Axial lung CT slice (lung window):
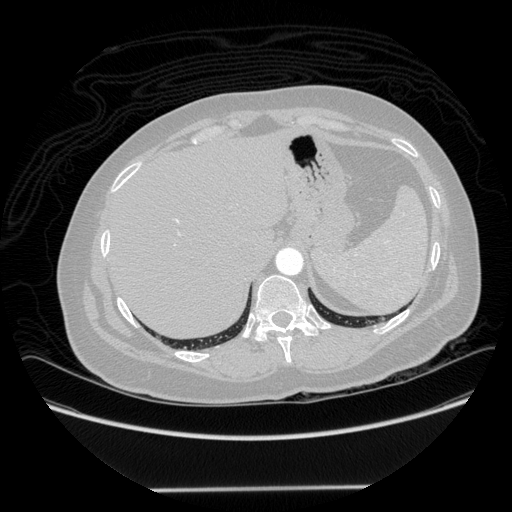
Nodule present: no